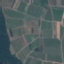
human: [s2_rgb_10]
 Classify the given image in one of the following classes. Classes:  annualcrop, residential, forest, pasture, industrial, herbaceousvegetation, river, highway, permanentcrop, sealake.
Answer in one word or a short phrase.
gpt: PermanentCrop